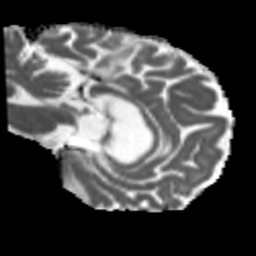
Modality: MD
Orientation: sagittal
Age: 63
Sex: female
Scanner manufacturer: siemens
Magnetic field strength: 3 T
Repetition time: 5.47 s
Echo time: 0.0854 s